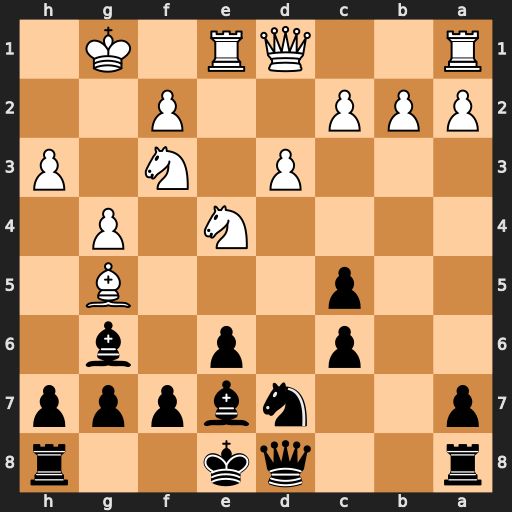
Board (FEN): r2qk2r/p2nbppp/2p1p1b1/2p3B1/4N1P1/3P1N1P/PPP2P2/R2QR1K1
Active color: b
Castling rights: kq
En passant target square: -
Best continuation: Bxe4 Bxe7 Bxf3 Bxd8 Bxd1